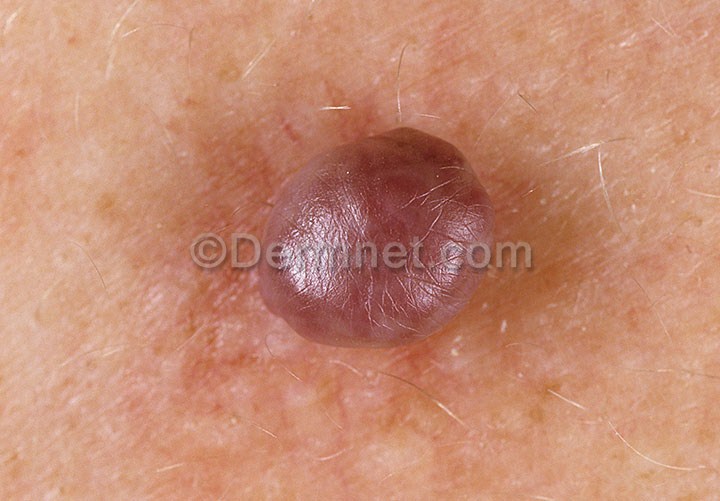
Disease: Vascular Tumors